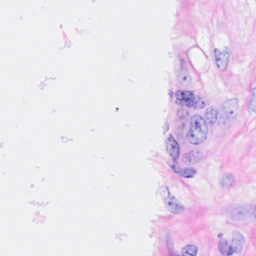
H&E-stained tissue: Breast